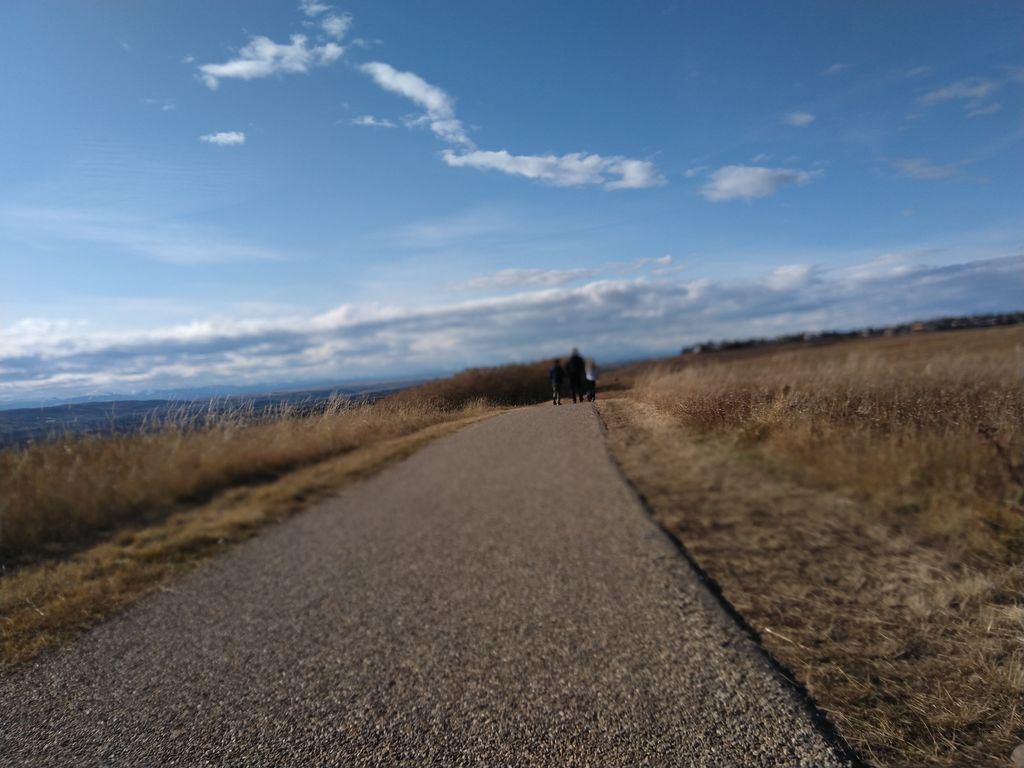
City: calgary